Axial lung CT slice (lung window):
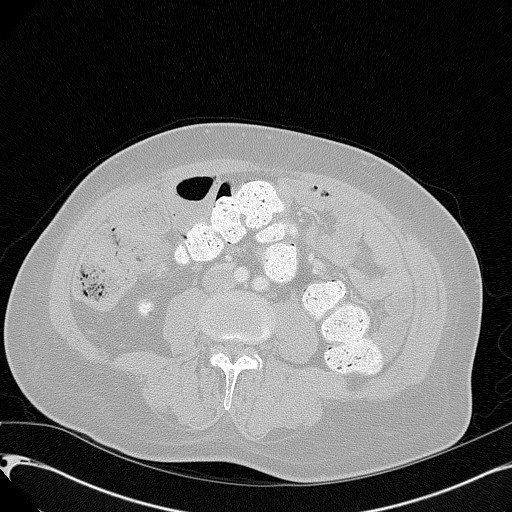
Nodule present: no